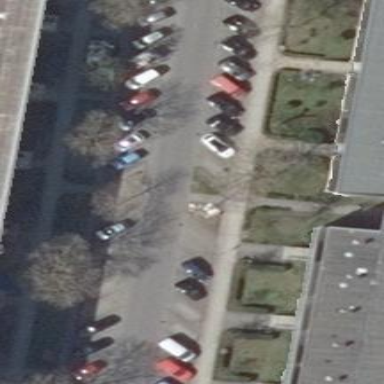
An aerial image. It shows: Parking area with surface.